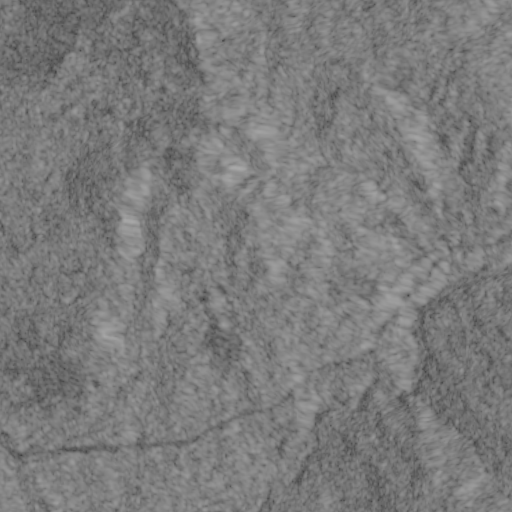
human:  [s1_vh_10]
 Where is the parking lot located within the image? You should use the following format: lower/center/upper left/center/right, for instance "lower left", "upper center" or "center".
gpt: The parking lot is located in the lower left of the image.
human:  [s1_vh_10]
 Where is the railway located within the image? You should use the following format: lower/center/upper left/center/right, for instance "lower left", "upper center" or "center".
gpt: The railway is located in the lower left of the image.
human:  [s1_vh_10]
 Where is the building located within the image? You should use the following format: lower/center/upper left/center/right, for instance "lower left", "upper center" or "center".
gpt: There is no building in the image.

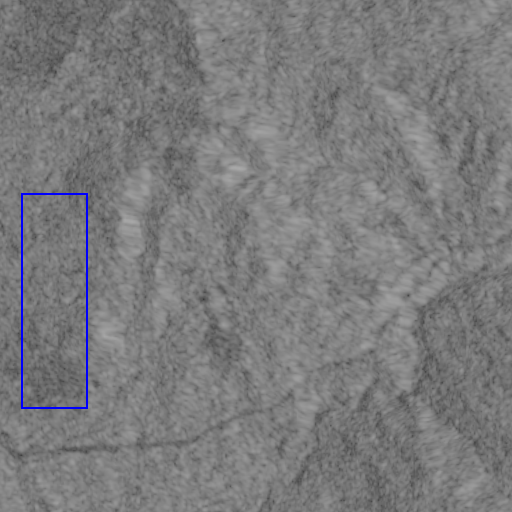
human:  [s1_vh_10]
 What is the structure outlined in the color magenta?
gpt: There is no magenta outline.
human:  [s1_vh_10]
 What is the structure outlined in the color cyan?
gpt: There is no structure outlined in cyan.